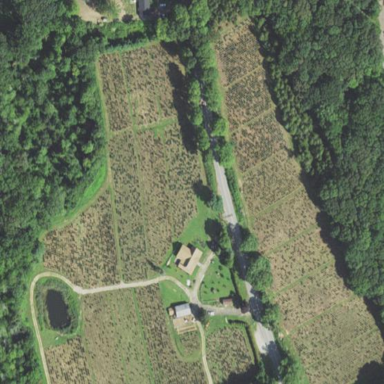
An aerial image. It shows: Plant nursery specializing in Christmas trees.